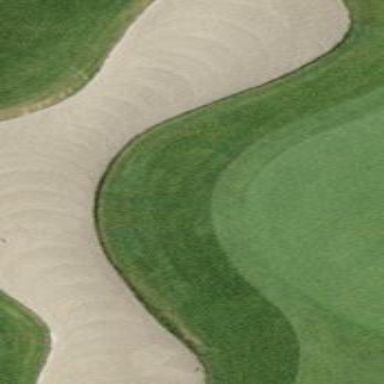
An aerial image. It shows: Golf bunker.